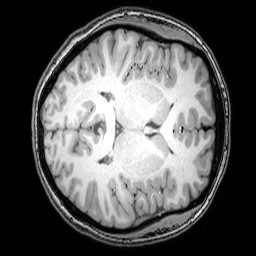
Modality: T1w
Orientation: axial
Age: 25
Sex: female
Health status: healthy
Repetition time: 0.081 s
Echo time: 0.037 s